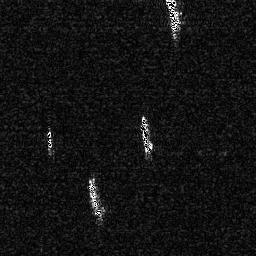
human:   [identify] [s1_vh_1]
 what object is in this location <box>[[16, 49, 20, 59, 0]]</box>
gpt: <ref>1 small ship at the left</ref>

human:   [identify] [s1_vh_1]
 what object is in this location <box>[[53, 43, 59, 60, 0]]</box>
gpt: <ref>1 medium ship at the center</ref>